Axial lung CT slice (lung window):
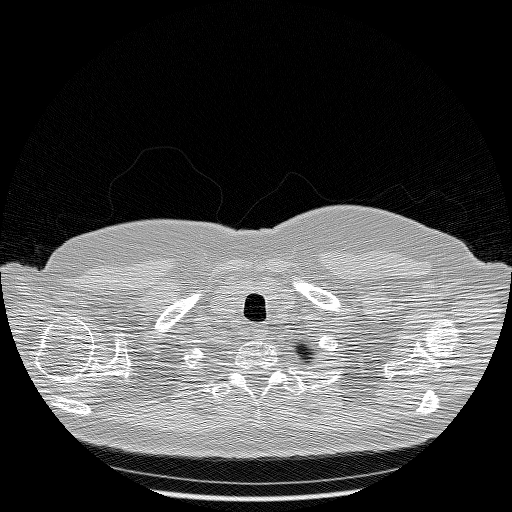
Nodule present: no